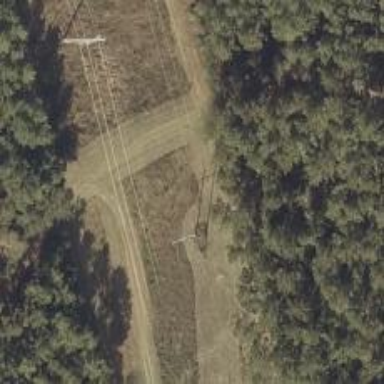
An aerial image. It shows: H-frame power tower with distinctive design.